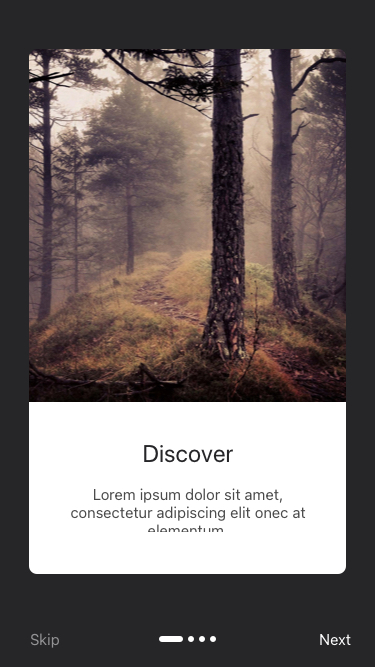
Text in this UI design:
Next
Skip
Lorem ipsum dolor sit amet, consectetur adipiscing elit onec at elementum.
Discover